Field crop: maize
Growth stage: 2
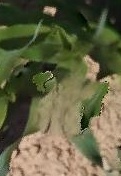
Species: maize